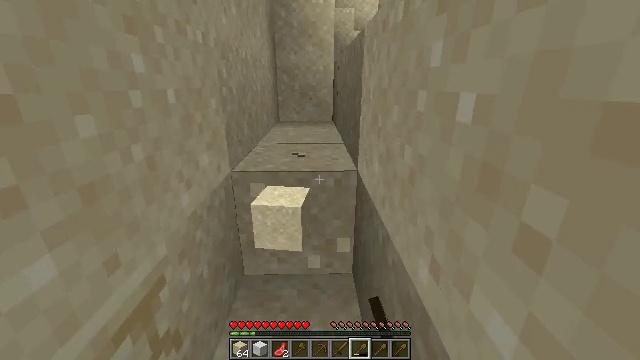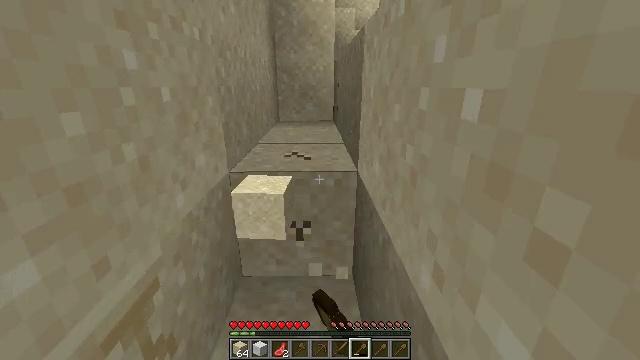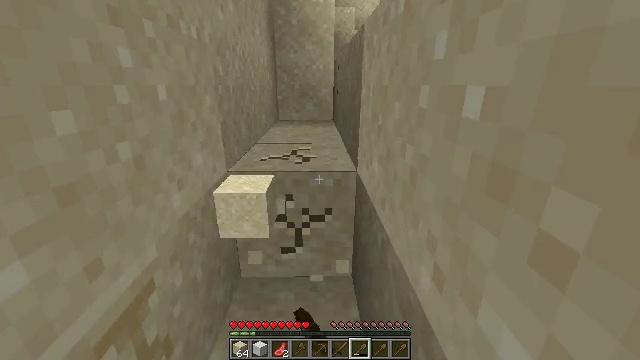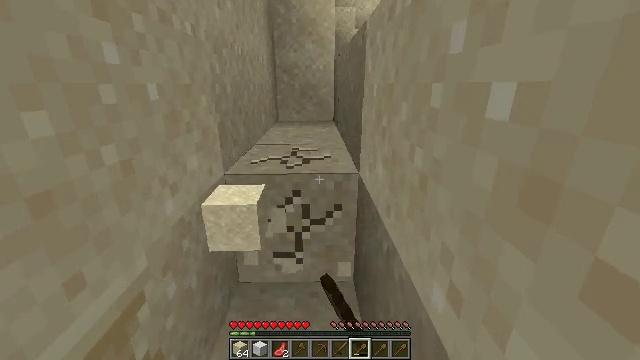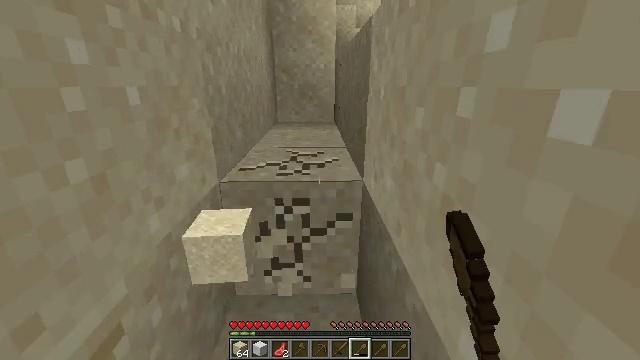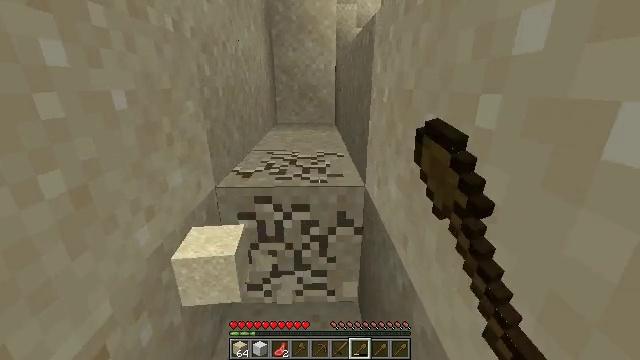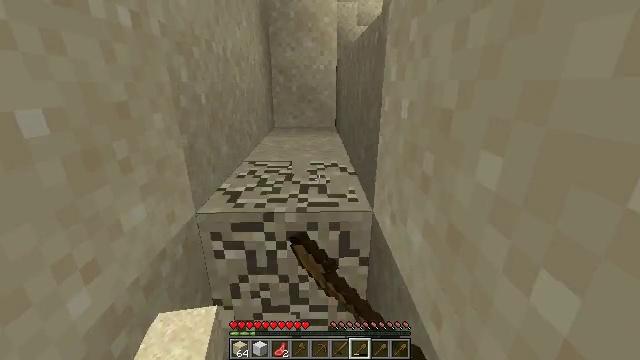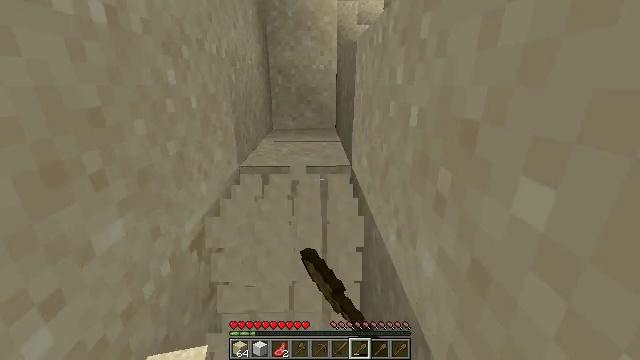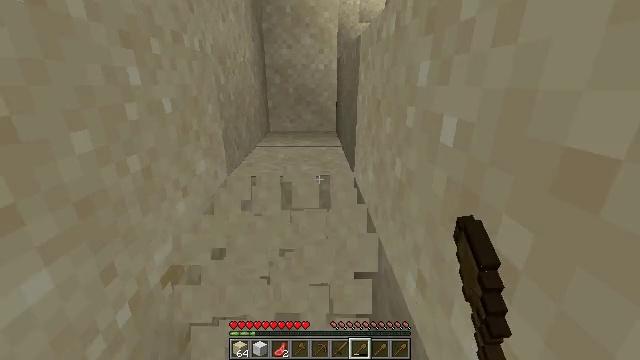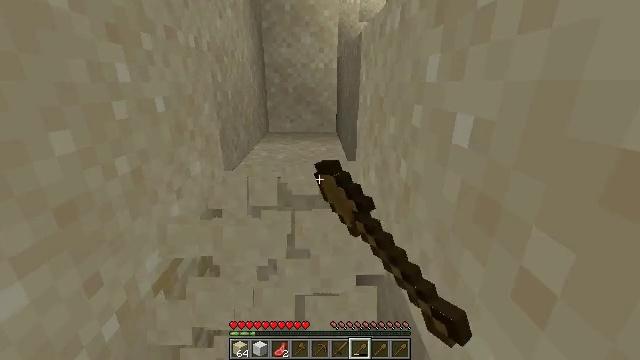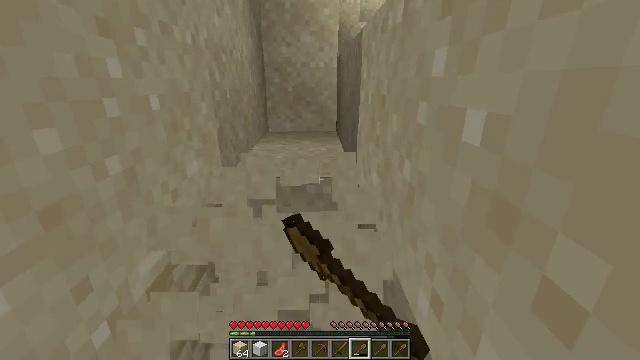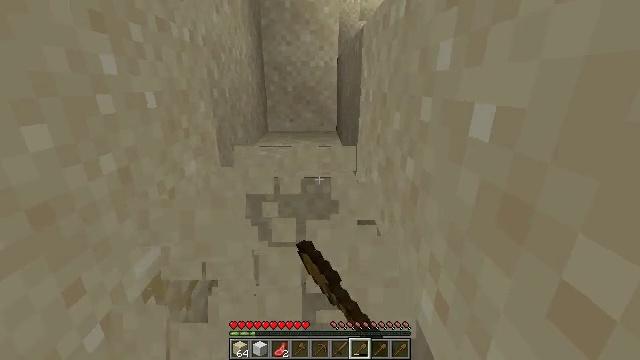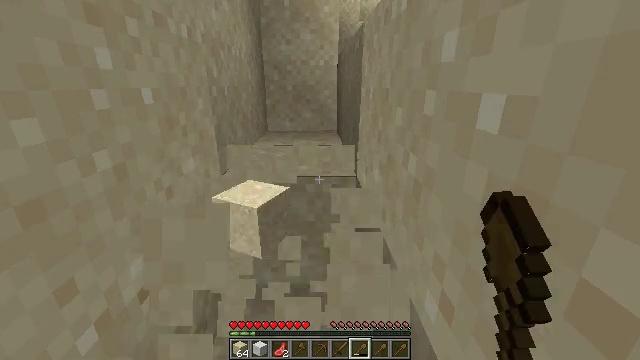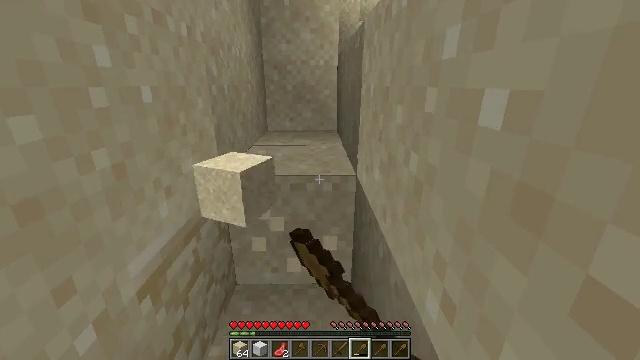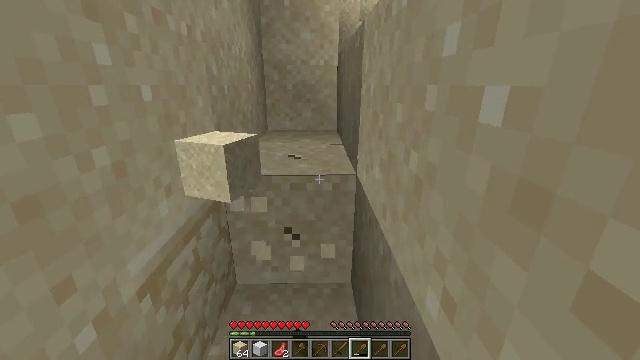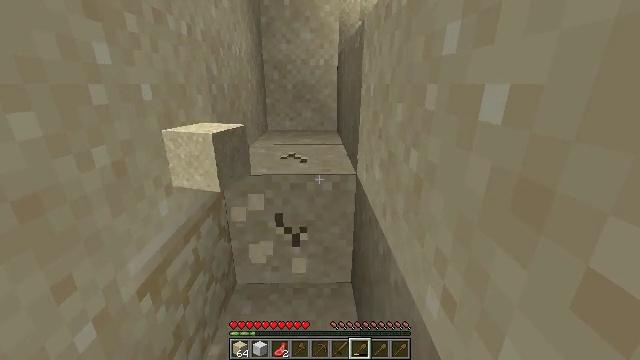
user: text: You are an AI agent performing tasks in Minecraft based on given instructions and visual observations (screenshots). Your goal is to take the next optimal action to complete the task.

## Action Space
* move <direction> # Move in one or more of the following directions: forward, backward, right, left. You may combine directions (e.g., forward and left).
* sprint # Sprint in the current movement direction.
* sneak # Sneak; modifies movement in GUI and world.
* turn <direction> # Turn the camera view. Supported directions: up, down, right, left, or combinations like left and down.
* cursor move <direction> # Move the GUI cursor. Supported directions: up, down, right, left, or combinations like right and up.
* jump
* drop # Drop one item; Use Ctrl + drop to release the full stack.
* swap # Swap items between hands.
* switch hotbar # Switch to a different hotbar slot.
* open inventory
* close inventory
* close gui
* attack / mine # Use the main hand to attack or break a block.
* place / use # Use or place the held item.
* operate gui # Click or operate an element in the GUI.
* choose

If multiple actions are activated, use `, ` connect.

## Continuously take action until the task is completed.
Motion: motion action
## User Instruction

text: Gather sand from the desert.
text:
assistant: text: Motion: attack / mine
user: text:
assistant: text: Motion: attack / mine
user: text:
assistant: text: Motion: move forward, attack / mine
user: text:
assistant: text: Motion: move forward, attack / mine
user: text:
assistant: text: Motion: move forward, attack / mine
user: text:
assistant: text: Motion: move forward, attack / mine
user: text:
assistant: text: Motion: move forward, attack / mine
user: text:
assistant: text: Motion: attack / mine
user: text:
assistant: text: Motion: attack / mine
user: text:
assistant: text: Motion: attack / mine
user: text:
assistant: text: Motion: attack / mine
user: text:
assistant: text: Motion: attack / mine
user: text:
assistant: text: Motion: attack / mine
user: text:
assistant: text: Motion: attack / mine
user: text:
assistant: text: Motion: attack / mine
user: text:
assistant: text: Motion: attack / mine
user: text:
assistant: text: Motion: attack / mine
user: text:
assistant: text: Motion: attack / mine
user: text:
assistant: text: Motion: attack / mine
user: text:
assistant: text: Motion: attack / mine
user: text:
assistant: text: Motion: move forward, attack / mine
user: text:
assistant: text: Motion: move forward, attack / mine
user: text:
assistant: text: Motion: move forward, attack / mine
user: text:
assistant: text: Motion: move forward, attack / mine
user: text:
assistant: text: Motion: attack / mine
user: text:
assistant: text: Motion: attack / mine
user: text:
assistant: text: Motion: attack / mine
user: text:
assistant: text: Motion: attack / mine
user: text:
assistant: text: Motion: attack / mine
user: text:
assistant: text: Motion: attack / mine